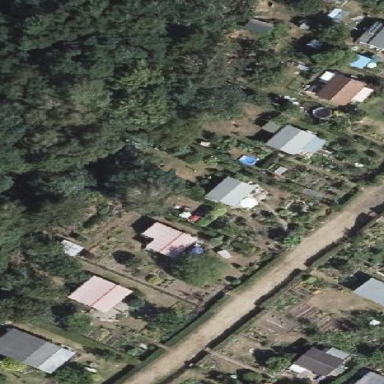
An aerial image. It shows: Plot within allotments.